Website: bh-photo
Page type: receipt
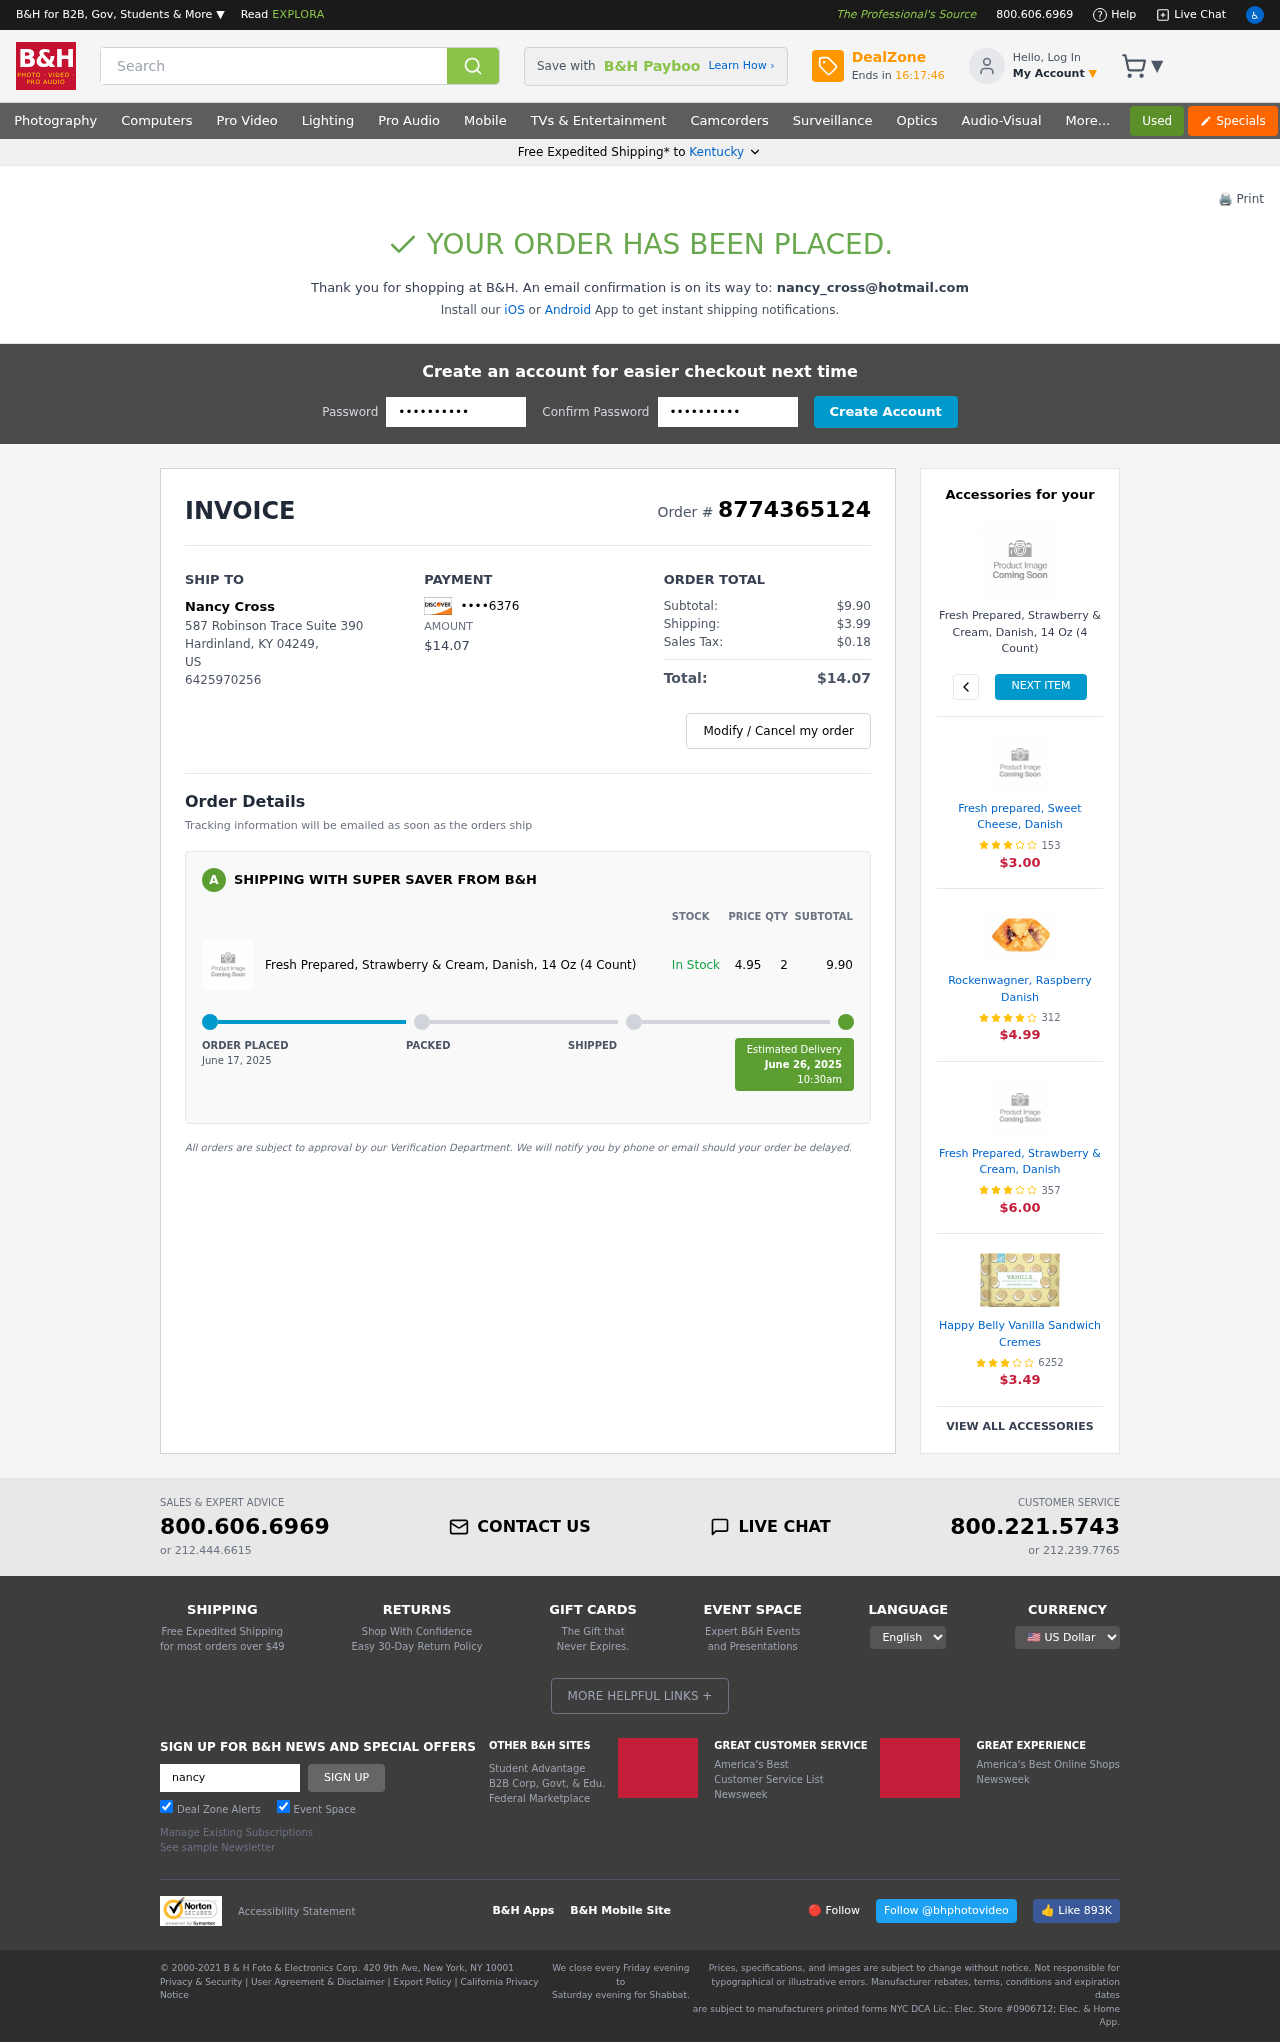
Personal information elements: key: PII_CARD_LAST4
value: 6376
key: PII_CITY
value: Hardinland
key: PII_EMAIL
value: nancy_cross@hotmail.com
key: PII_FULLNAME
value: Nancy Cross
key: PII_PHONE
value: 6425970256
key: PII_POSTCODE
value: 04249
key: PII_STATE
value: Kentucky
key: PII_STATE_ABBR
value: KY
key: PII_STREET
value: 587 Robinson Trace Suite 390
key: PII_COUNTRY_CODE
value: US
Product elements: key: PRODUCT1_NAME
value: Fresh Prepared, Strawberry & Cream, Danish, 14 Oz (4 Count)
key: PRODUCT1_PRICE
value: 4.95
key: PRODUCT1_QUANTITY
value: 2
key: PRODUCT1_NAME2
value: Fresh Prepared, Strawberry & Cream, Danish, 14 Oz (4 Count)
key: PRODUCT2_NAME
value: Fresh prepared, Sweet Cheese, Danish
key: PRODUCT2_NUM_RATINGS
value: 153
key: PRODUCT2_PRICE
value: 3.00
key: PRODUCT3_NAME
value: Rockenwagner, Raspberry Danish
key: PRODUCT3_NUM_RATINGS
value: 312
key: PRODUCT3_PRICE
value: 4.99
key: PRODUCT4_NAME
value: Fresh Prepared, Strawberry & Cream, Danish
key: PRODUCT4_NUM_RATINGS
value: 357
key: PRODUCT4_PRICE
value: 6.00
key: PRODUCT5_NAME
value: Happy Belly Vanilla Sandwich Cremes
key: PRODUCT5_NUM_RATINGS
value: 6252
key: PRODUCT5_PRICE
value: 3.49
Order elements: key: ORDER_ID
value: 8774365124
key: ORDER_TOTAL
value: $14.07
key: ORDER_SUBTOTAL
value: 9.90
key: ORDER_SUBTOTAL
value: $9.90
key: ORDER_SHIPPING_COST
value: $3.99
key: ORDER_TAX
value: $0.18
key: ORDER_DATE
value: June 17, 2025
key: ORDER_DELIVERY_DATE
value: June 26, 2025
Search elements: key: HEADER_SEARCH
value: Search